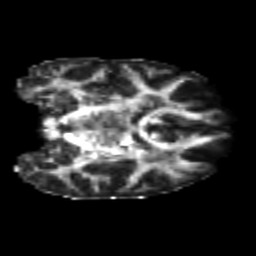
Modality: FA
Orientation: coronal
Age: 25
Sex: female
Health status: healthy
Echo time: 0.074 s